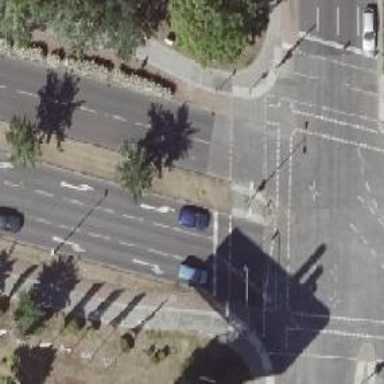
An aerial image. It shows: Crossing with traffic signals.